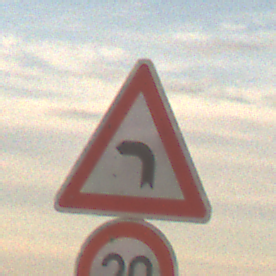
Verkehrszeichen: KurveLinks
Zusatzzeichen unten: Geschwindigkeit20
Umgebung: Outdoor, Nature
Tageszeit: SunriseSunset
Wetter: PartlyCloudy
Licht: Natural
Jahreszeit: NotSpecified
Kontrast: LowContrast